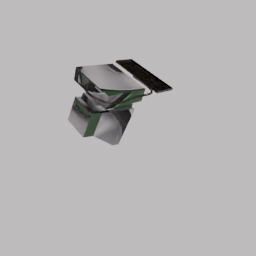
Label: electronics